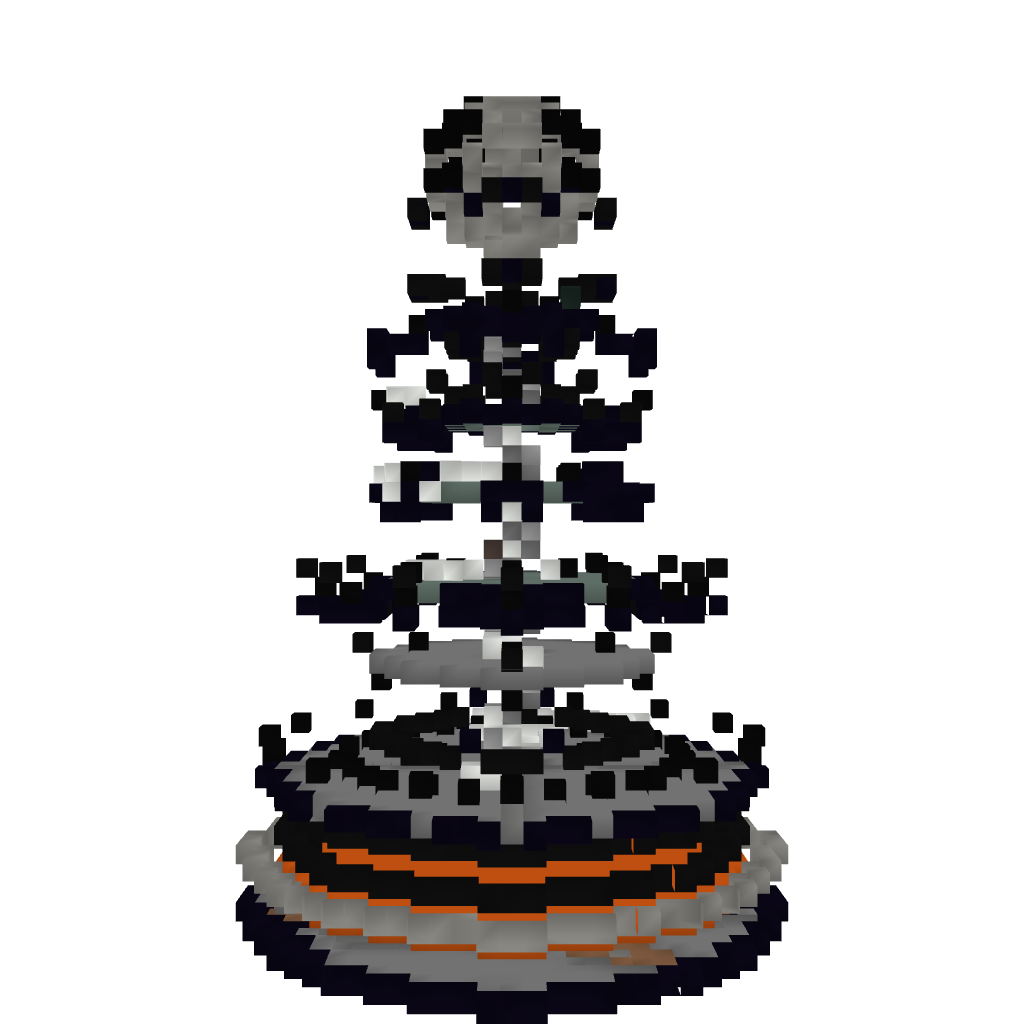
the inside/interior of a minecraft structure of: Sauron's Tower